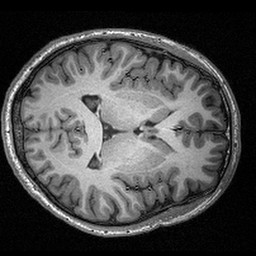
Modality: T1w
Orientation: axial
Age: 22
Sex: male
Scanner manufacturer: siemens
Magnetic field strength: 3 T
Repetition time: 2.53 s
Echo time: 0.00309 s